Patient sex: M
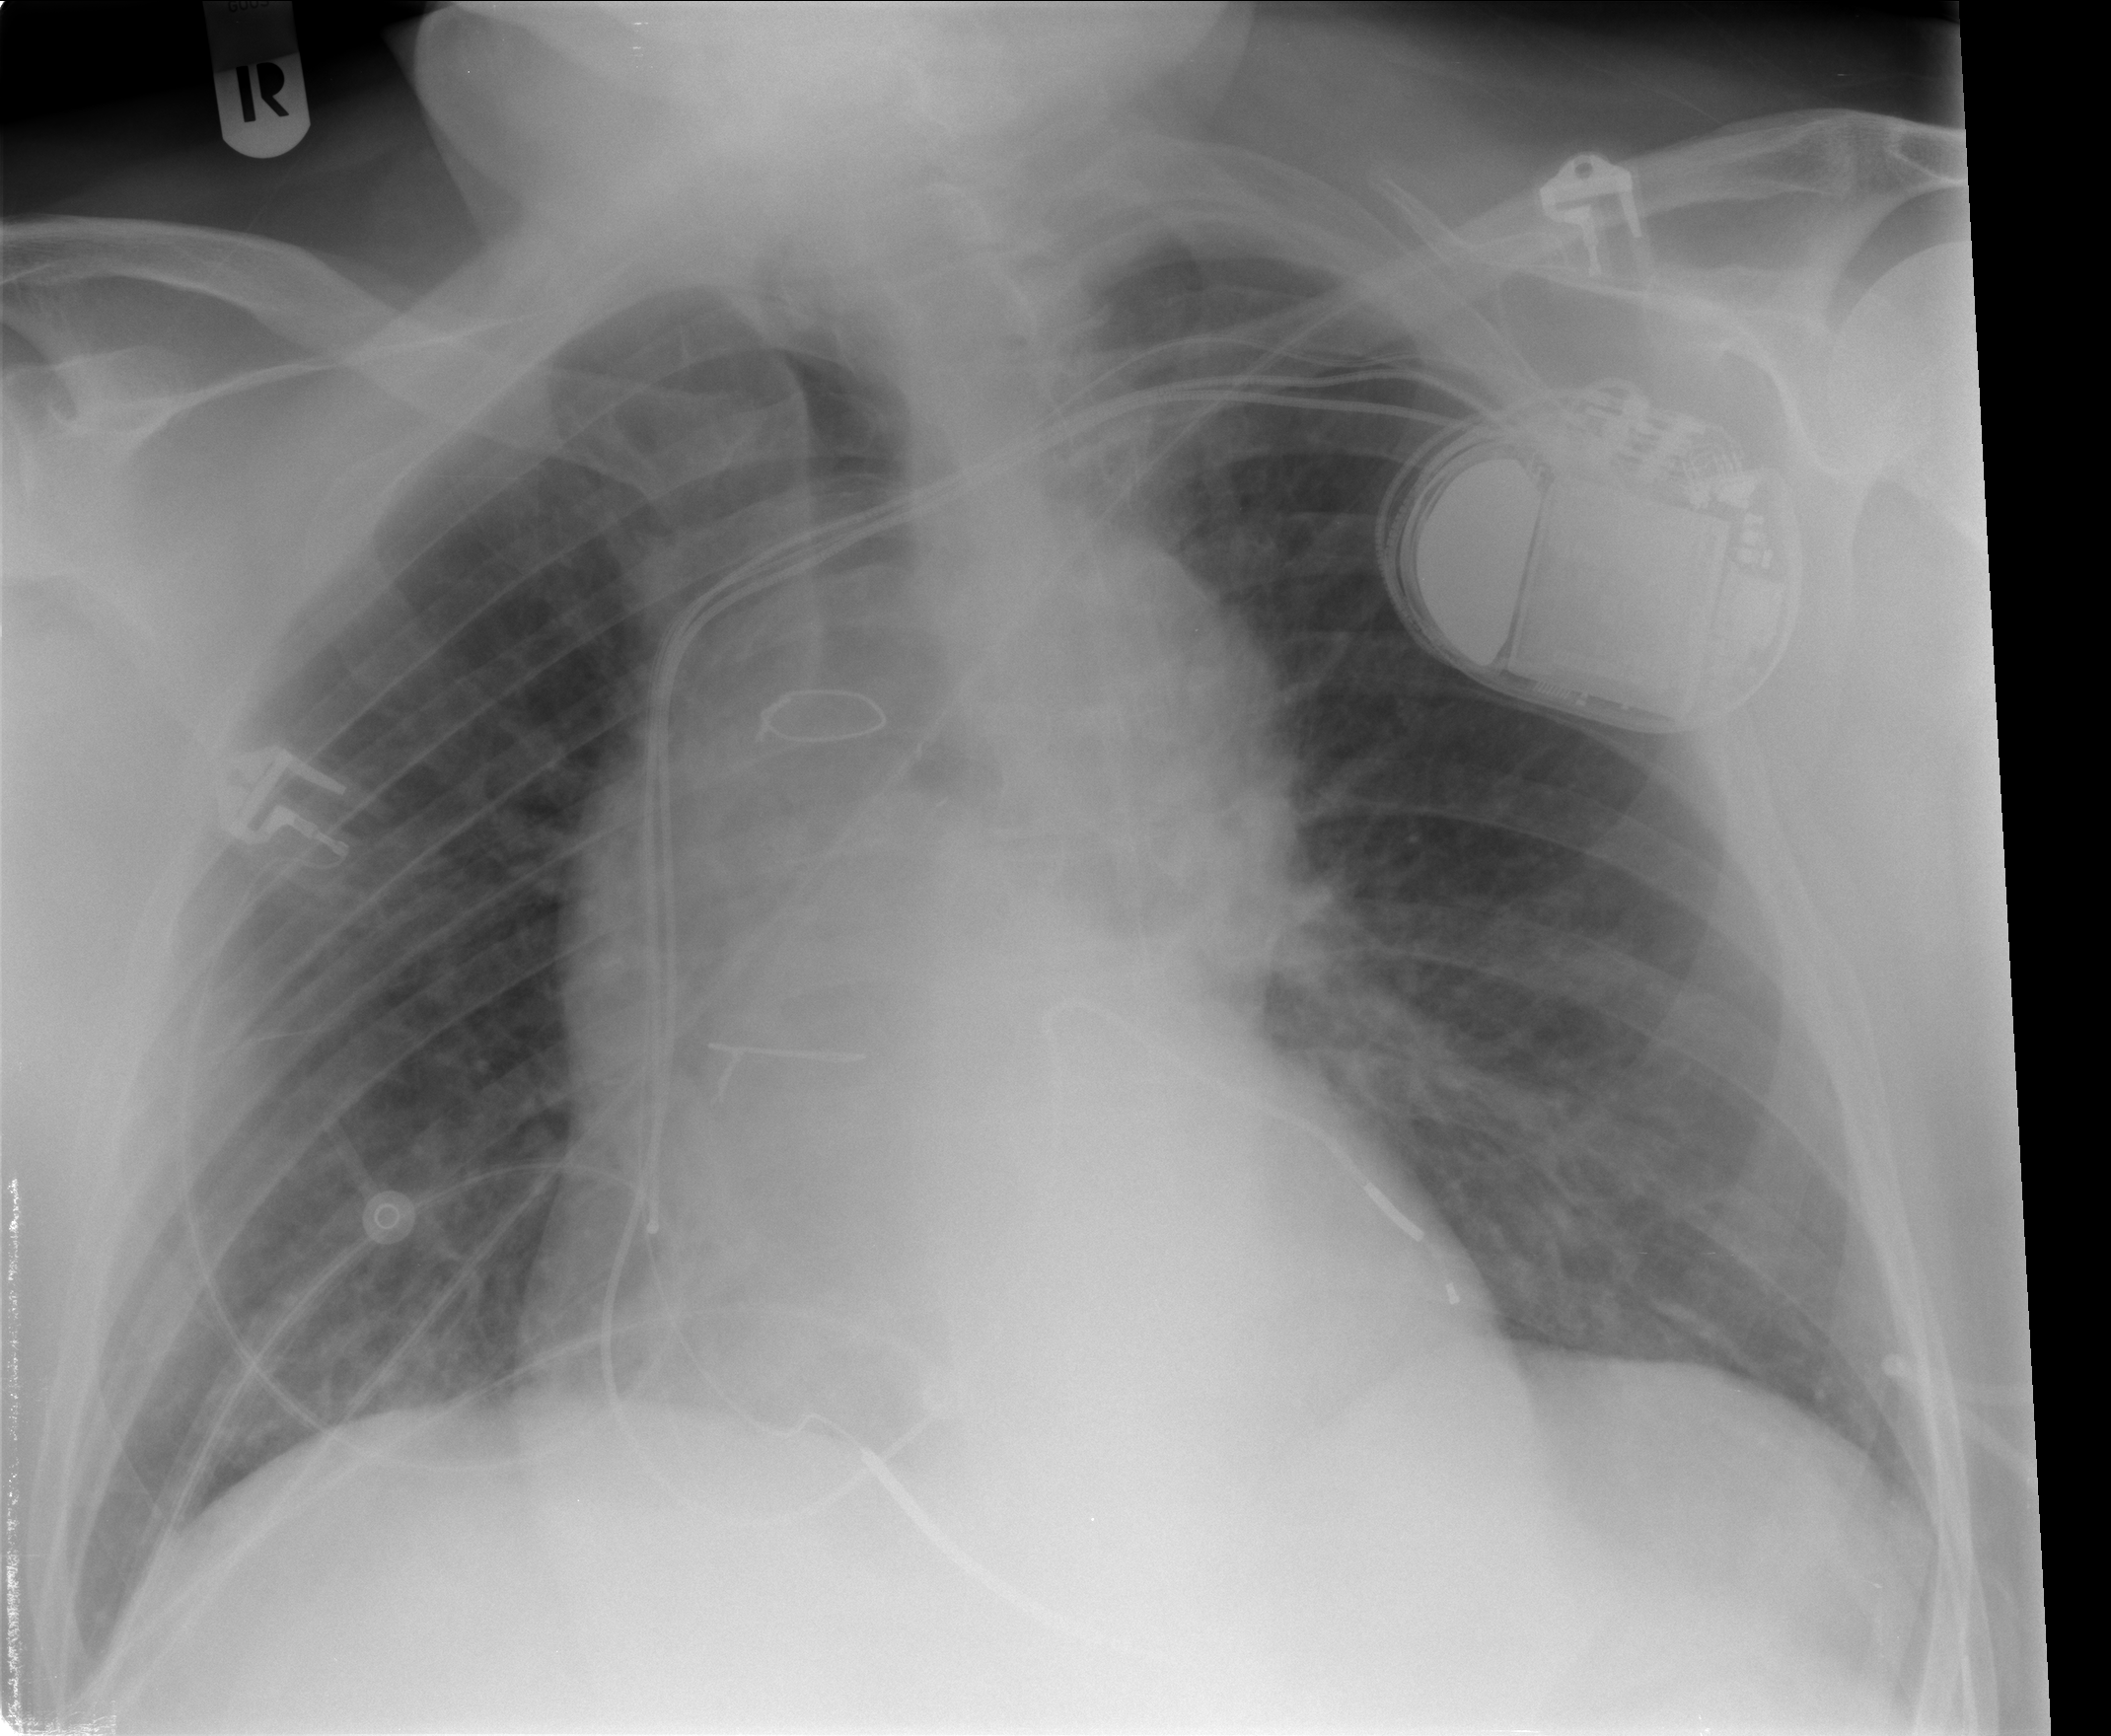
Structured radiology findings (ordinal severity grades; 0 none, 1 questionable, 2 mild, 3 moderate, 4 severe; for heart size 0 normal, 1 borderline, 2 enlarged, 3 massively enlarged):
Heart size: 2
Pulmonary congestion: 0
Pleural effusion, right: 0
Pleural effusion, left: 1
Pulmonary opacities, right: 0
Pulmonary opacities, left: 1
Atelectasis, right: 0
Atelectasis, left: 2